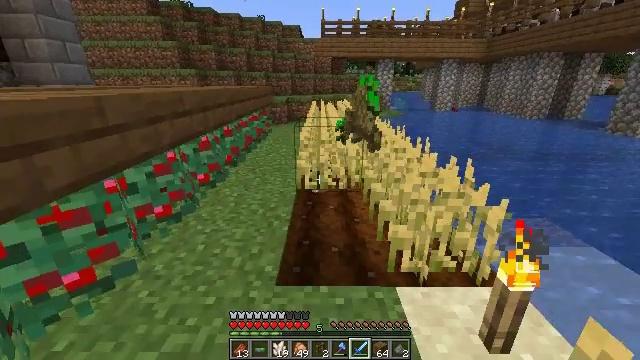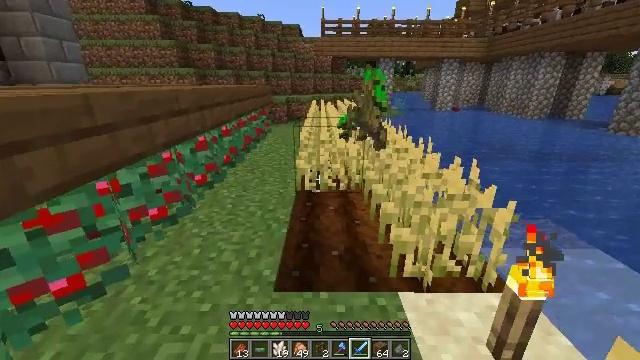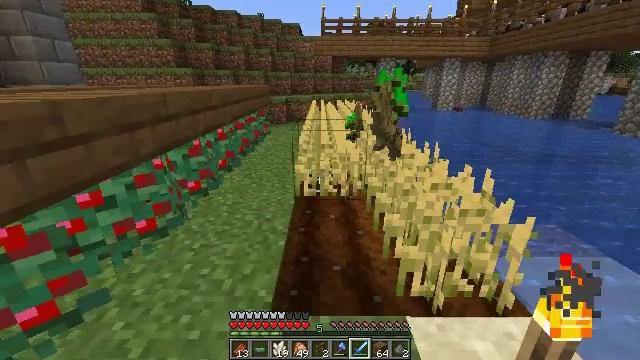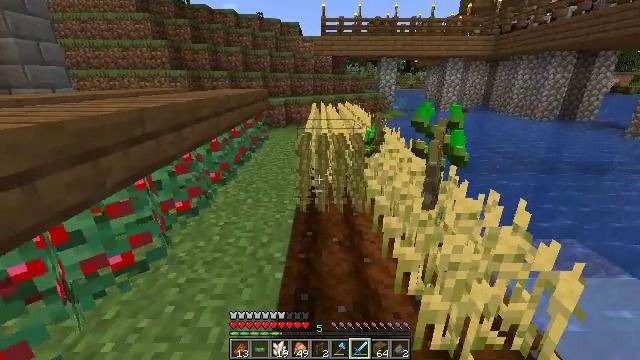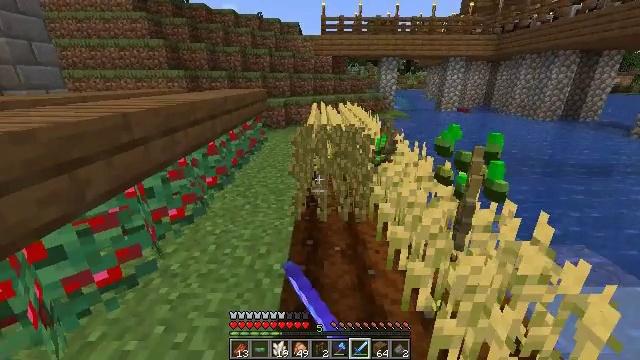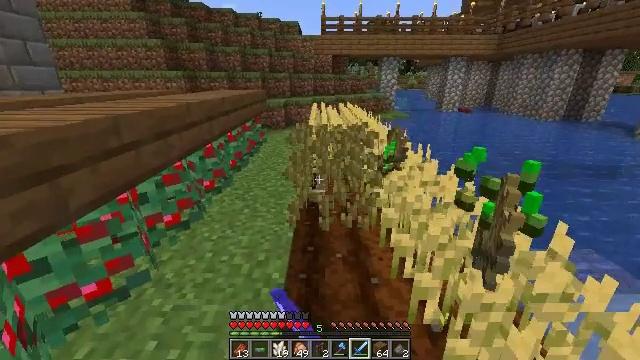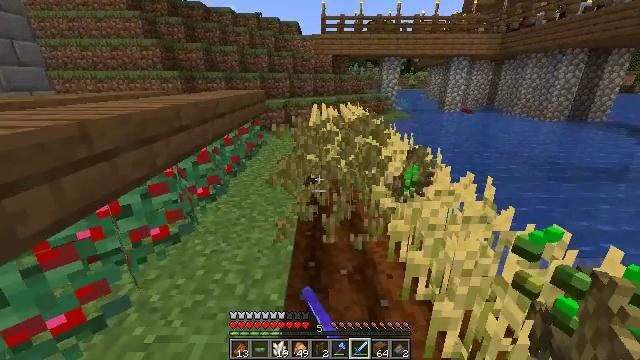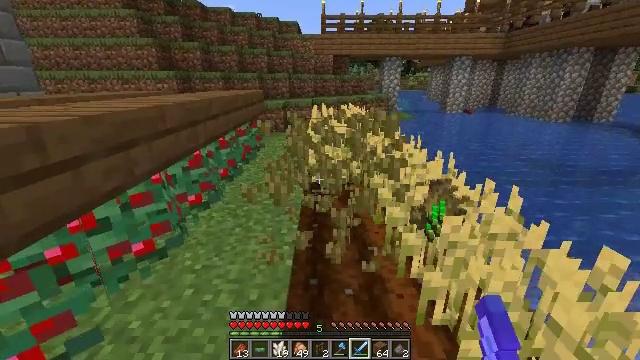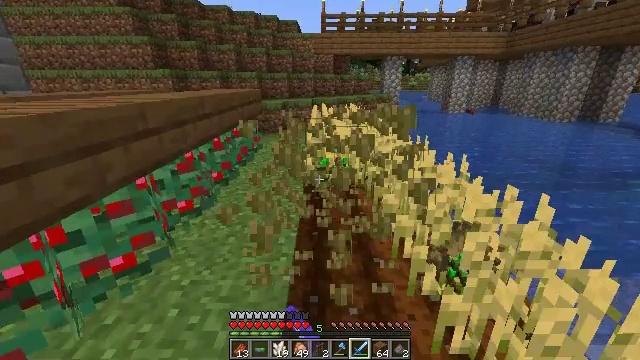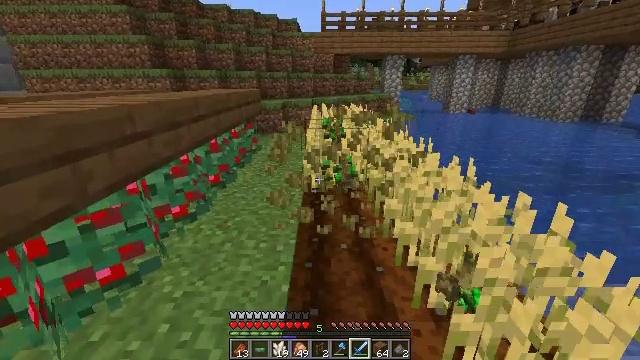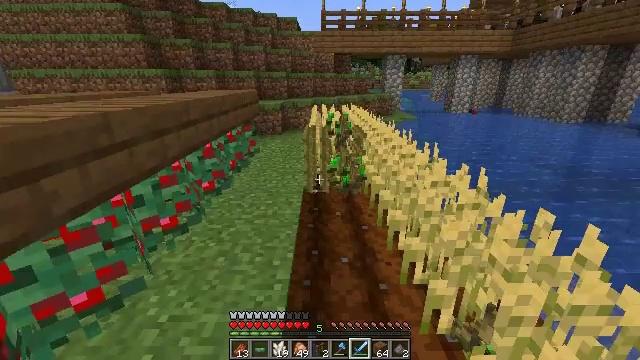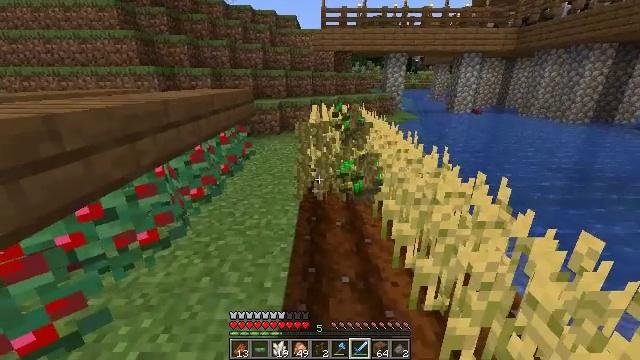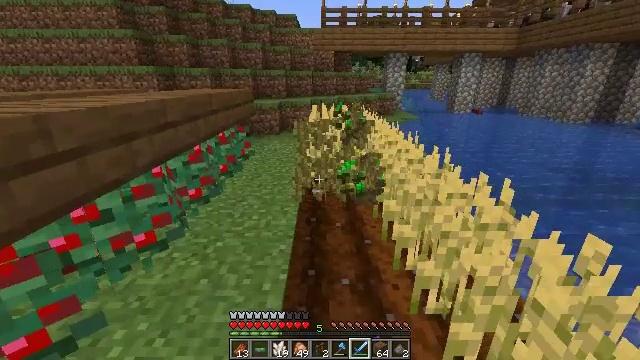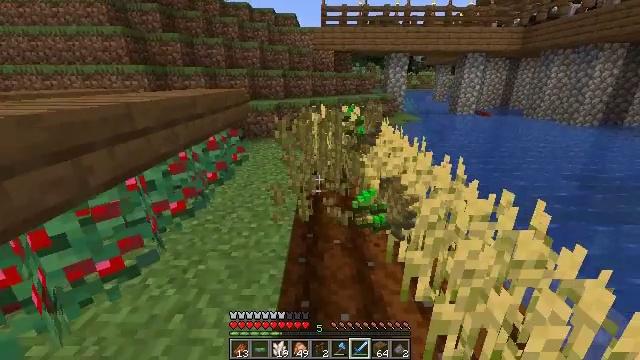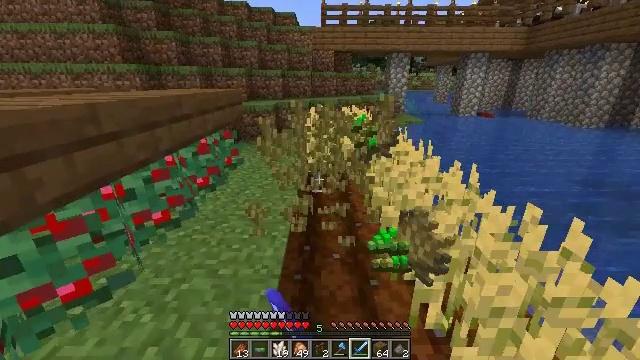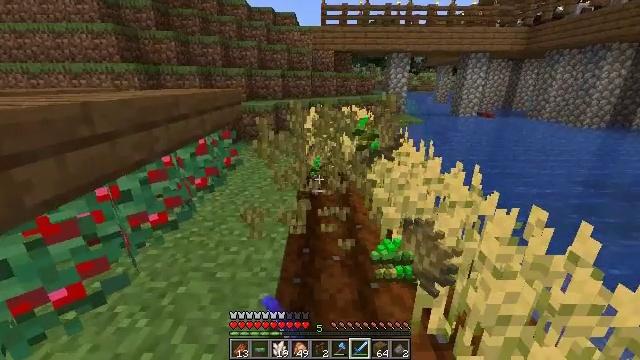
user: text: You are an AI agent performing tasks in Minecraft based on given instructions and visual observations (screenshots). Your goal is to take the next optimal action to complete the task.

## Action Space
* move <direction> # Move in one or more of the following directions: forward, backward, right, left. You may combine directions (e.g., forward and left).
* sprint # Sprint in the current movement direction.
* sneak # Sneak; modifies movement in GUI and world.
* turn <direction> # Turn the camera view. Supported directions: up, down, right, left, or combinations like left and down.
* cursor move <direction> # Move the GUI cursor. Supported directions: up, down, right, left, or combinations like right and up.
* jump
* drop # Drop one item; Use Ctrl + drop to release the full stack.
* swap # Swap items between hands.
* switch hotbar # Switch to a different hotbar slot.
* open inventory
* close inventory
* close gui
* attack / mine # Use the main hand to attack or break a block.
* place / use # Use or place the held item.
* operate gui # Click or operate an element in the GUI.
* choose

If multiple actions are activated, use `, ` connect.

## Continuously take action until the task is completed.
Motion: motion action
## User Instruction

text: Collect wheat crops.
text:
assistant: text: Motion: move forward, attack / mine
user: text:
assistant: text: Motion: move forward
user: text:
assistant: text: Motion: move forward, attack / mine
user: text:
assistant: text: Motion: move forward, attack / mine
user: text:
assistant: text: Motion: move forward, attack / mine
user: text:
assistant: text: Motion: move forward
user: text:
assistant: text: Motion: move forward, attack / mine
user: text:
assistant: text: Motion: move forward, attack / mine
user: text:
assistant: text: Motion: move forward
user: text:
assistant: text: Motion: move forward, attack / mine
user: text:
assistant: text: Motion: move forward, attack / mine
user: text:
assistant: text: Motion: move forward, attack / mine
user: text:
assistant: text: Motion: move forward, attack / mine
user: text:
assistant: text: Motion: move forward, attack / mine
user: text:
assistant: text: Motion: move forward, attack / mine
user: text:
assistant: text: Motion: move forward
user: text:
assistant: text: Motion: move forward, attack / mine
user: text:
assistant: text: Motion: move forward, attack / mine
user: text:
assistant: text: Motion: move forward, attack / mine
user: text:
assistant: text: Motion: move forward
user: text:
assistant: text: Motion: move forward, attack / mine
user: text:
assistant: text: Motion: move forward, attack / mine
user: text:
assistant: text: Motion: move forward
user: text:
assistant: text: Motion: move forward, attack / mine
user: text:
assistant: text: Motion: move forward, attack / mine
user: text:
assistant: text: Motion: move forward
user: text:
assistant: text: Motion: move forward, attack / mine
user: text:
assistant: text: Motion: move forward, attack / mine
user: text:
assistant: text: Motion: move forward
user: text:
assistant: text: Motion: move forward, attack / mine